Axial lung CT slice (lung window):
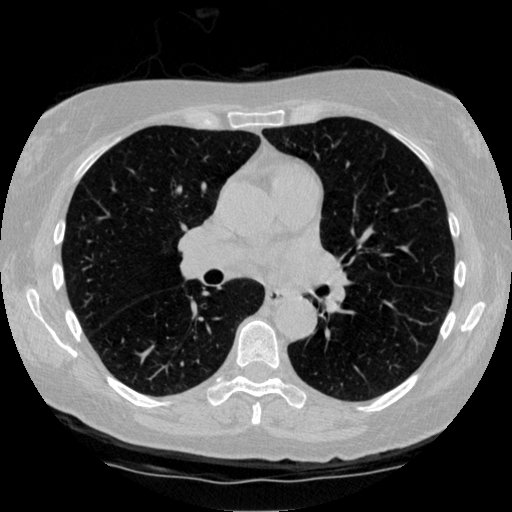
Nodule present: no